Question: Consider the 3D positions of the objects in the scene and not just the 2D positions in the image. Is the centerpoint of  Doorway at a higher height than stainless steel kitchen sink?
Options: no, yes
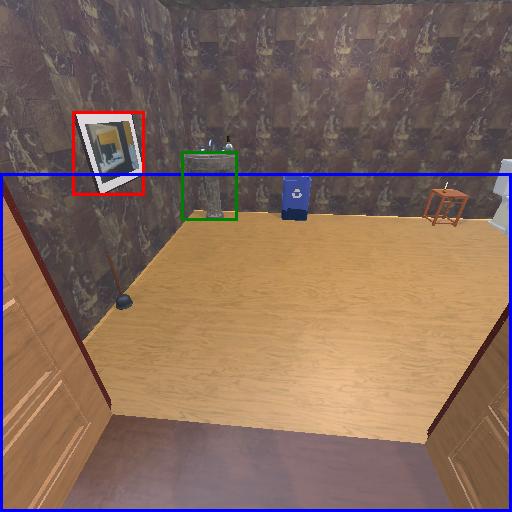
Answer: no